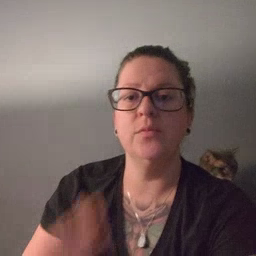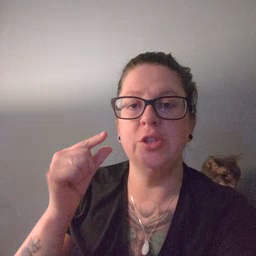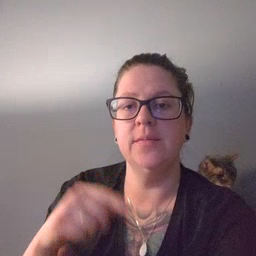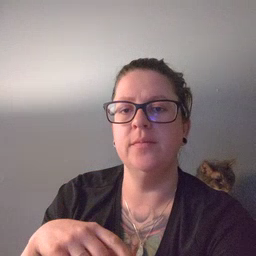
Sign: green